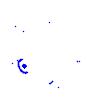
Particle: kaon